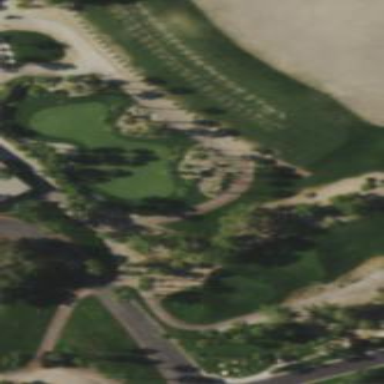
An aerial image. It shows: Grass area designated as golf tee.